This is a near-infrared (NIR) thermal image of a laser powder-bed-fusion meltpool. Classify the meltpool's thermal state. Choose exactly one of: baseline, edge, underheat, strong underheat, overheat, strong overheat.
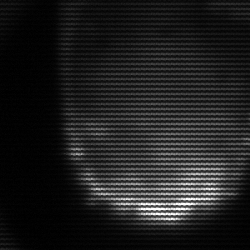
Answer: edge